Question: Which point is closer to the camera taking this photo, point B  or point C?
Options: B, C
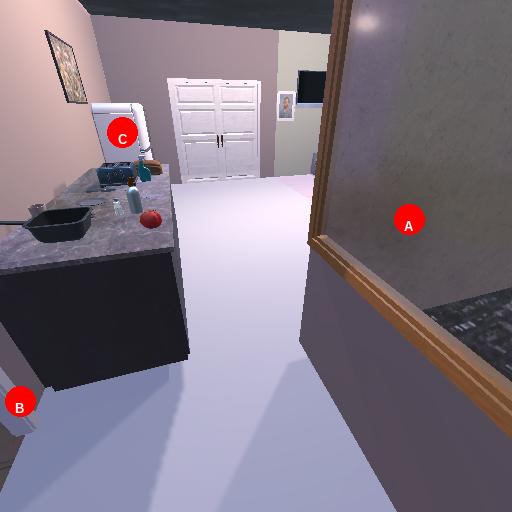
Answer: B